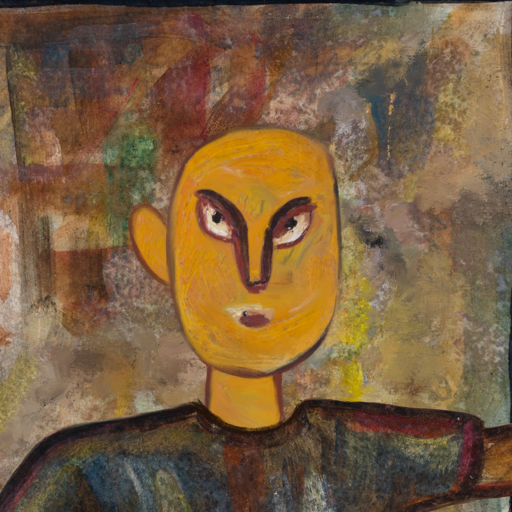
Background: Mosgoul, Head And Neck Front: After_Raid, Face Front: After_Raid, Bust: Mosgoul, Hair Front: Blank, Head Accessory: Blank, Second Necklace: Blank, Necklace: Blank, Baby: Blank